Question: I have created a Java project in NetBeans and the automatically built distribution file (.jar) runs absolutely fine on my Ubuntu 15.04 AMD64 machine.
I wanted to make sure it runs on windows before I distribute it, but having tested on a windows 7 32 bit machine I found it doesn't work. Below is a screen shot of the error message.

I can guess at some issues - in that it talks about a .regex error. I don't really use regex in my code but use String.split which I think calls on the regex package - that is in my constructor for the FileHandler class. So it looks like that is an issue.
You can see the full code here on GitHub :
<URL>
The Java version on the target machine is: 1.8.0_45
As is the same on my build machine.
Any help much much appreciated.
EDIT the specific section causing the problem seems to be the constructor for my FileHandler class. Which looks like this:
'''
public FileHandler() {
String path = this.getClass().getProtectionDomain().getCodeSource()
.getLocation().toString().substring(5);
String[] arry_path = path.split(File.separator);
path = "";
for (int i = 0, j = arry_path.length - 1; i < j; i++) {
path += arry_path[i] + File.separator;
}
PASSWORDS = path + "data" + File.separator + "passwords.sec";
}
'''
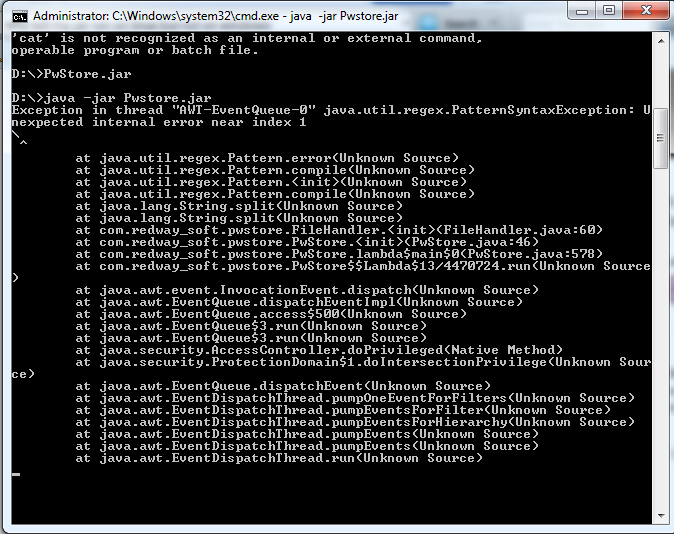
Answer: This line seems to be your problem.
'''
String[] arry_path = path.split(File.separator);
'''
The file separator on Windows is different from that on a Unix operating system like Ubuntu.
The file separator used in Windows is '\' which is a special character in regex and needs to be escaped for the regex to compile.
As pointed out by <URL> below, this can easily be remedied by changing the line into:
'''
String[] arry_path = path.split(Pattern.quote(File.separator));
'''